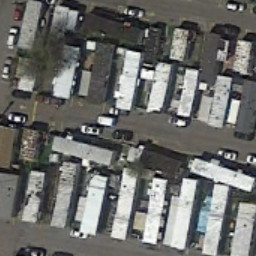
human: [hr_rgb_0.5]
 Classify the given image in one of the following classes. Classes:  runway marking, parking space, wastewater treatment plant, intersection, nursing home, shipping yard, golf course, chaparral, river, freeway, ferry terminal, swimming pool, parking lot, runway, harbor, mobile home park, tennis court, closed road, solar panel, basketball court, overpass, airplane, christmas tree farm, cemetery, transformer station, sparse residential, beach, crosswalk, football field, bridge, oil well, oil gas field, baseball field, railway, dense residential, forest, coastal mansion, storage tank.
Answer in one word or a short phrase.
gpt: mobile home park